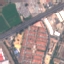
Land use / land cover class: Highway